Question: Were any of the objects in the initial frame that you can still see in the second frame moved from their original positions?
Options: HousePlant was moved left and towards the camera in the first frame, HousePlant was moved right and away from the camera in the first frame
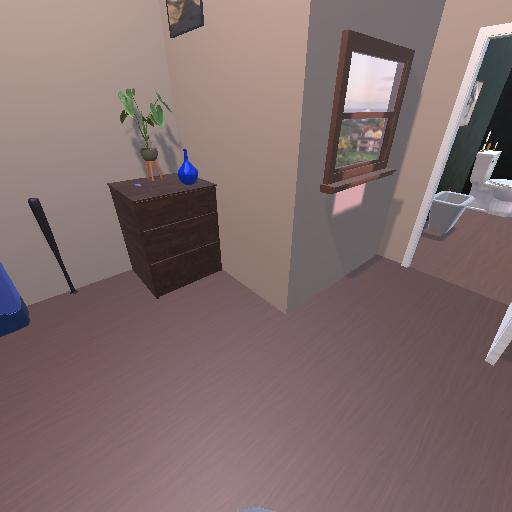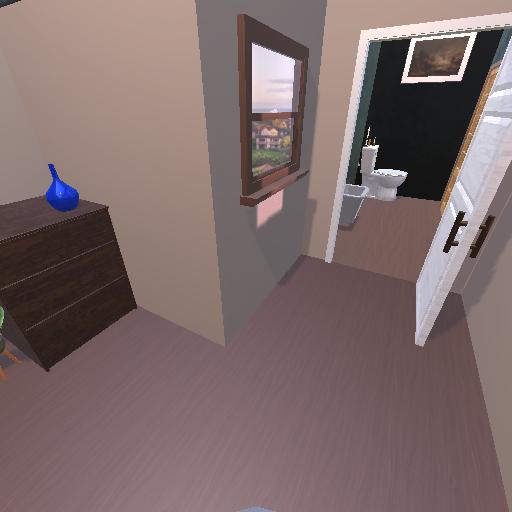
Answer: HousePlant was moved left and towards the camera in the first frame